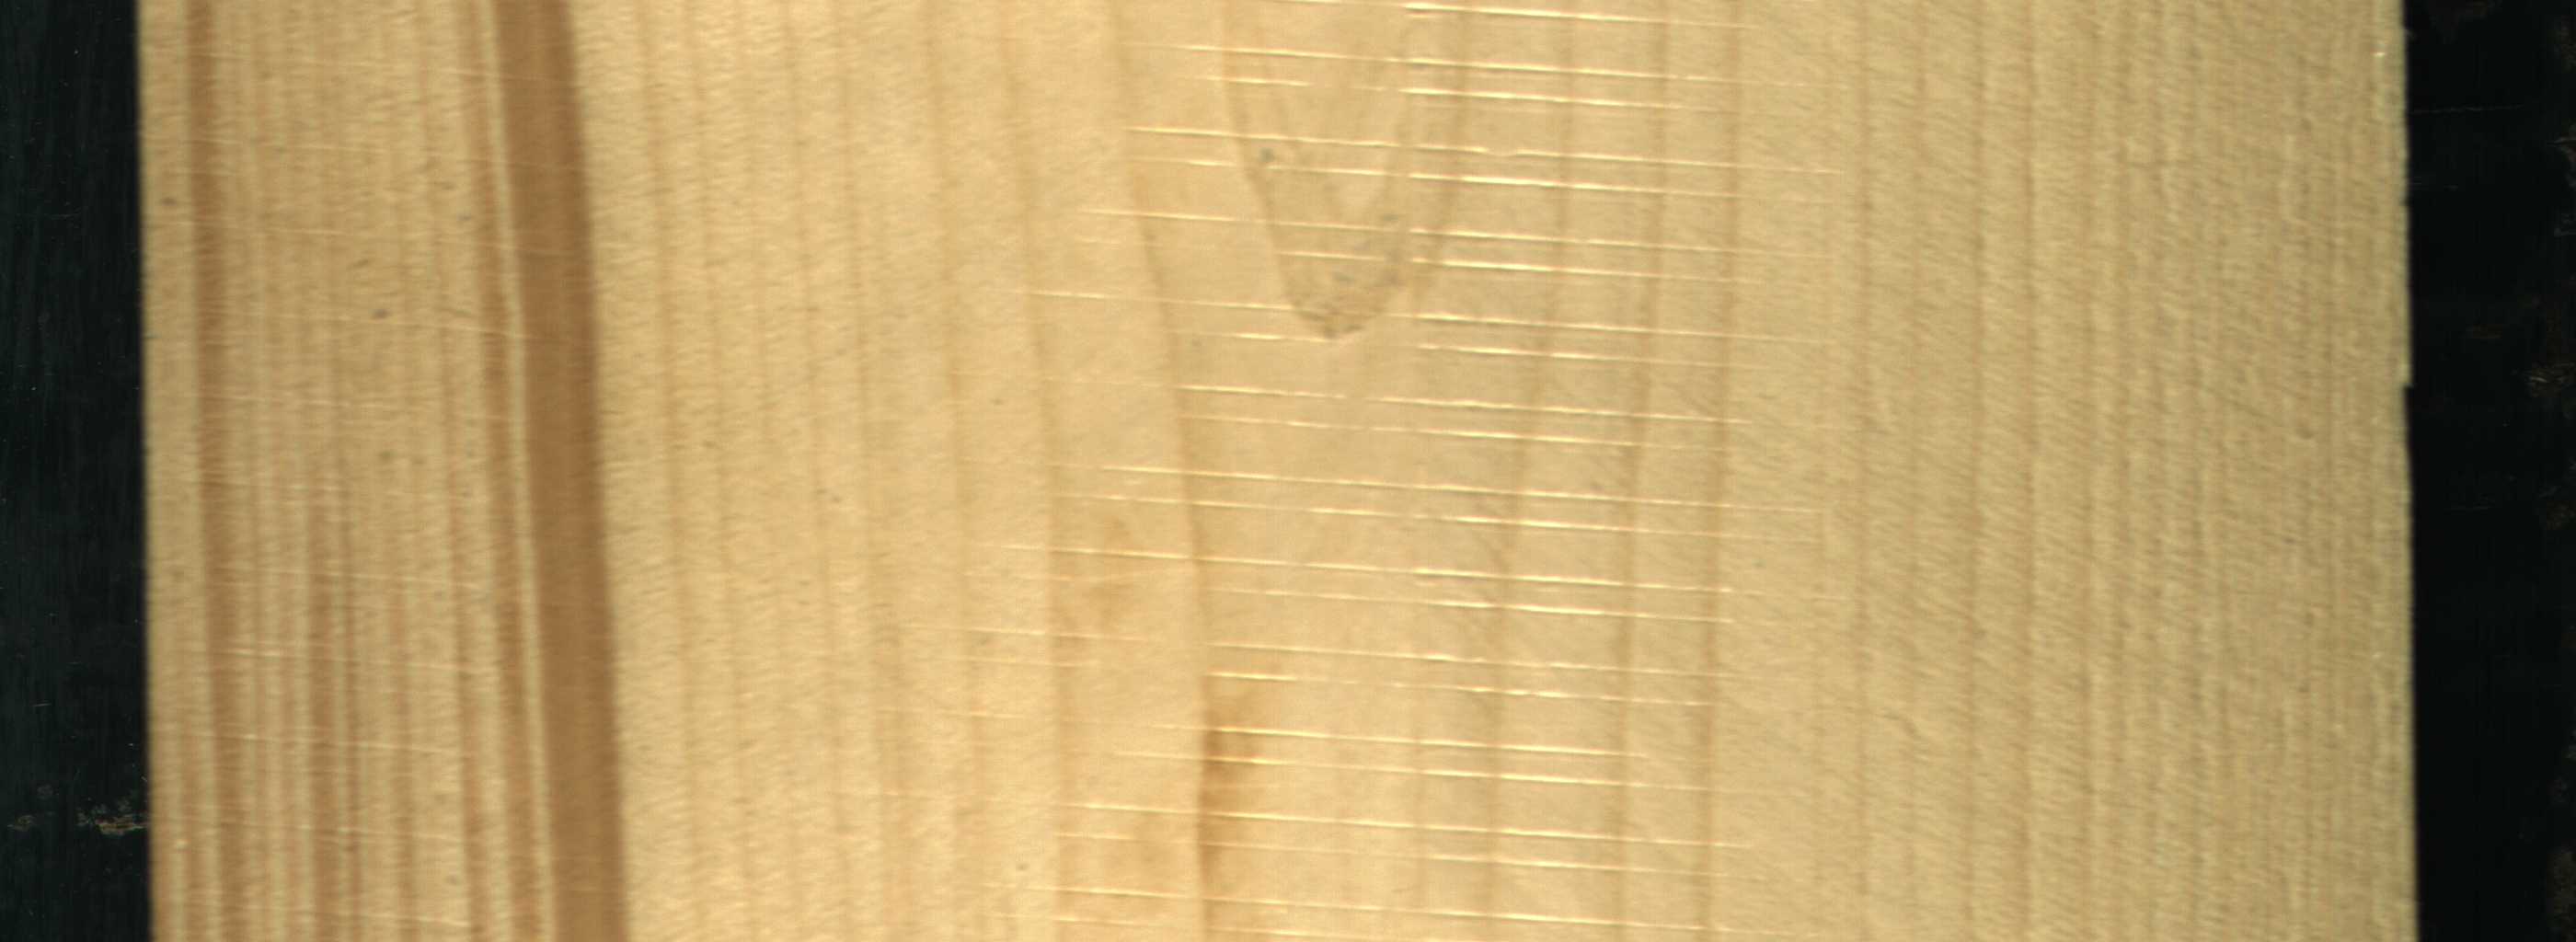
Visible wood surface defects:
Quartzity